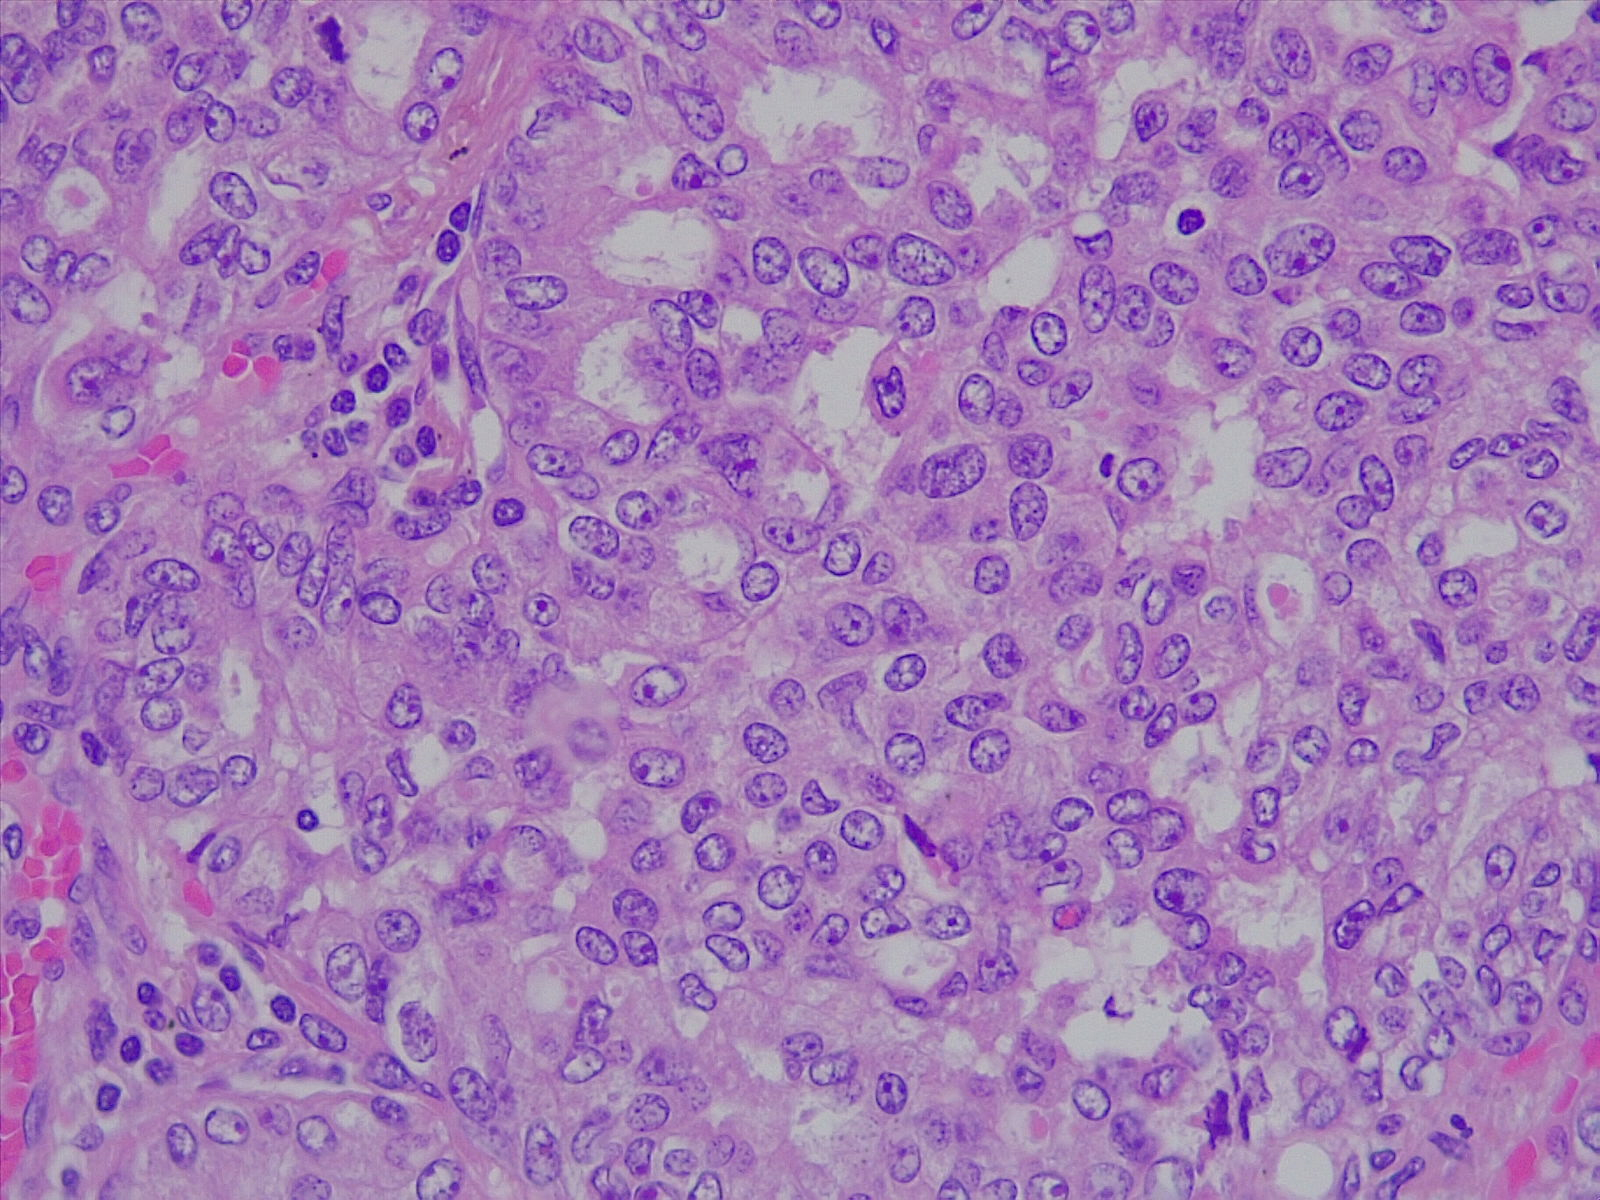
Label: lung adenocarcinoma, moderately differentiated